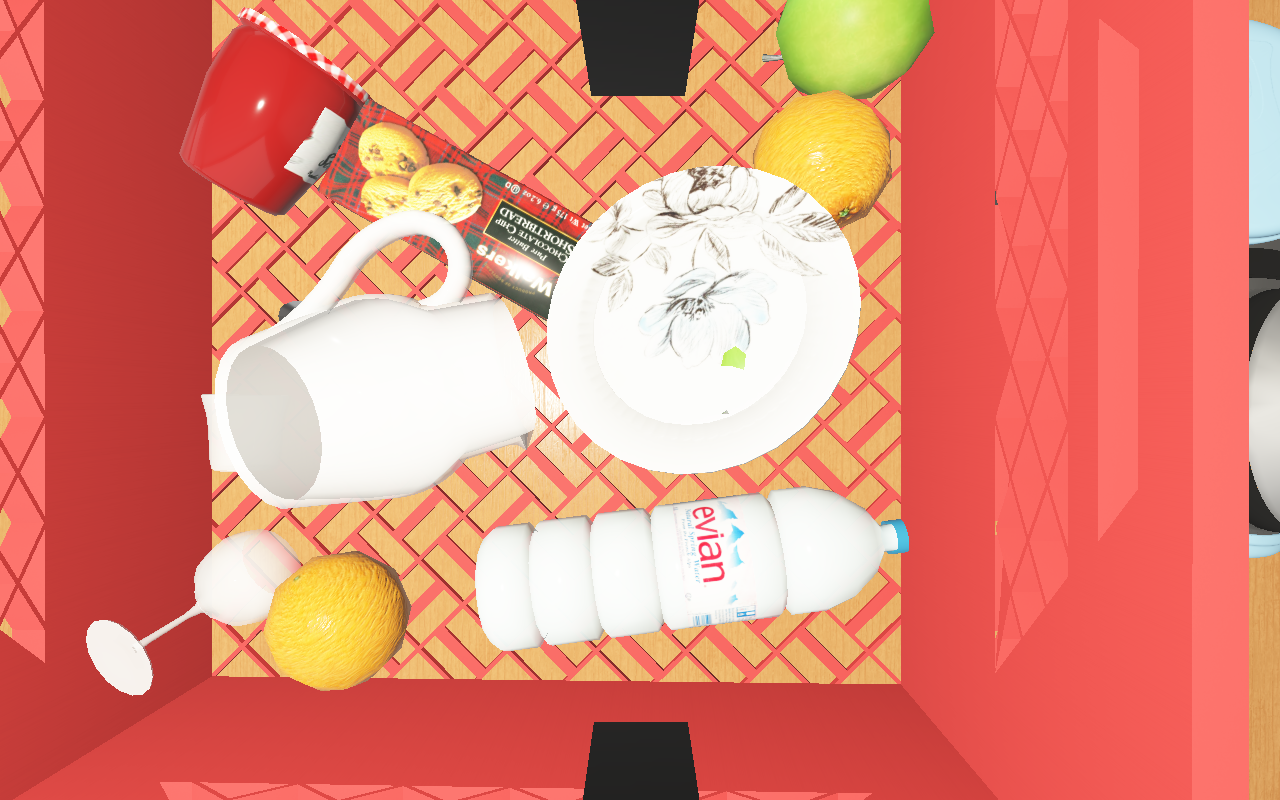
Objects in the scene:
carafe
water bottle
apple
apple
orange
orange
spoon
glass
wineglass
honey jar
jam jar
cereal box